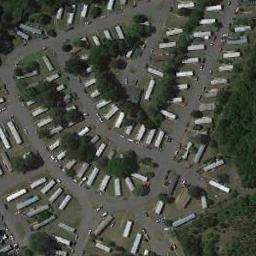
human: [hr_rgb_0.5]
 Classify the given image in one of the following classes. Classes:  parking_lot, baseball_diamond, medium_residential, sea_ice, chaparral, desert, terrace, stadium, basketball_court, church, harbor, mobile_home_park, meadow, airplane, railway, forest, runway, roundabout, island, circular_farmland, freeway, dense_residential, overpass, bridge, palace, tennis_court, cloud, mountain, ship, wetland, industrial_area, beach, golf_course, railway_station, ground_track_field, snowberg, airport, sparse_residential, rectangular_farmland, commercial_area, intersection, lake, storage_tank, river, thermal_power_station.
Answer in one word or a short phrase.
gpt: mobile_home_park